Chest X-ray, PA view. Patient: 53 years old, sex F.
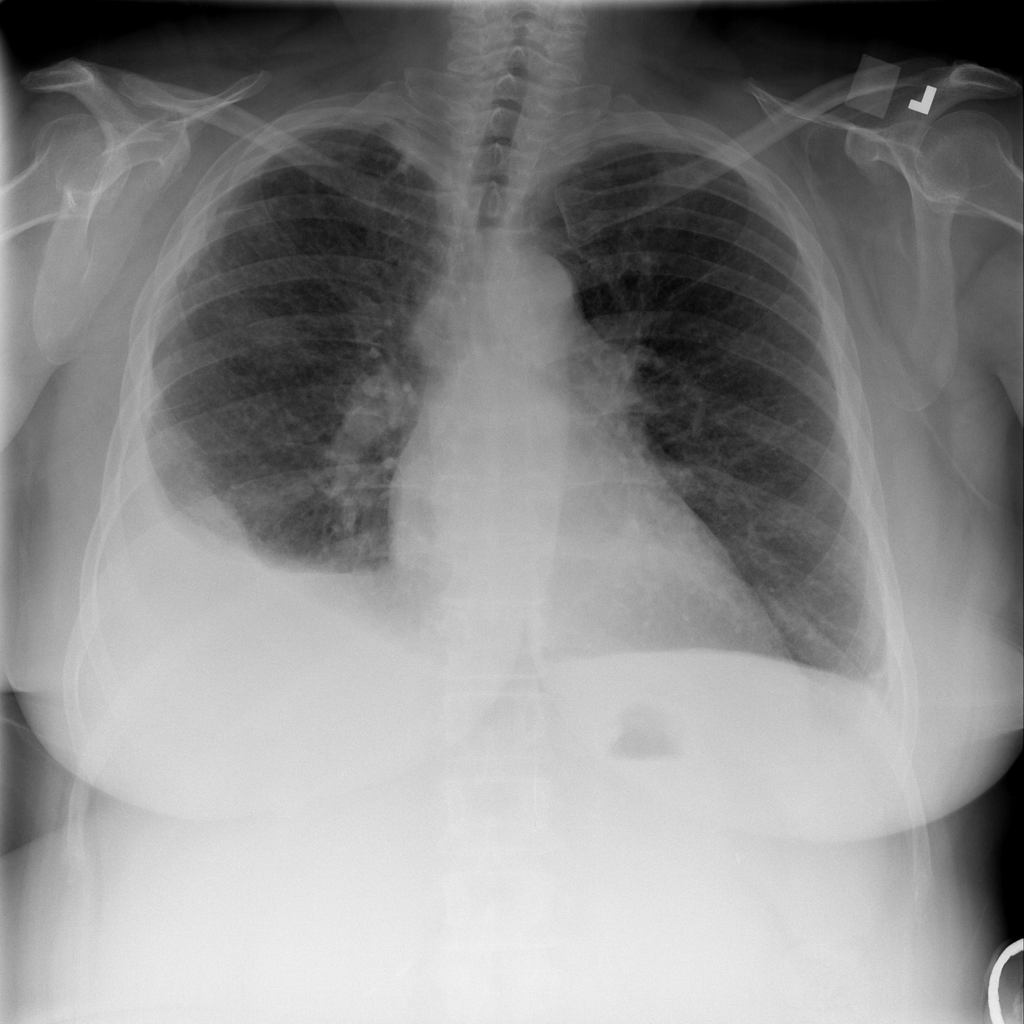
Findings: Effusion